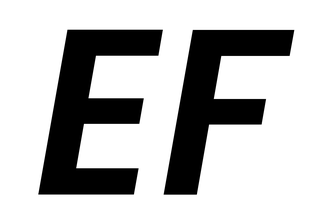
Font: Poppins-SemiBoldItalic